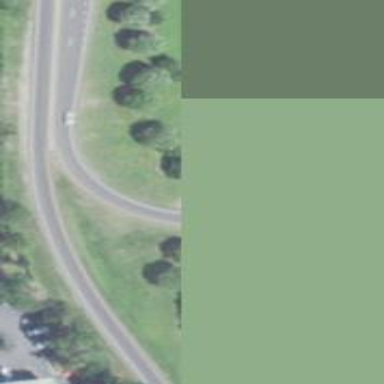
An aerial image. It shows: Trunk link highway.